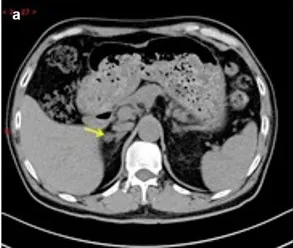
Preoperative adrenal CT and post-operative specimen of the patient. The right adrenal nodule with low density (arrow) was identified on CT.
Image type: radiology (ct)